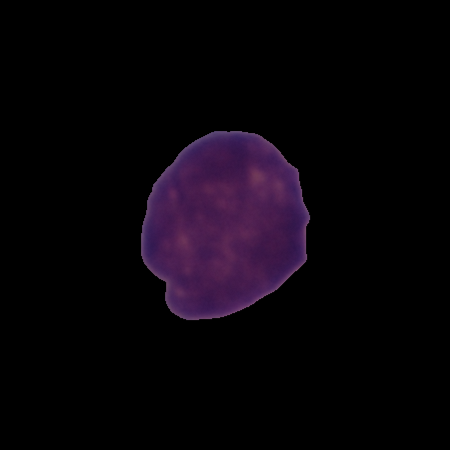
Label: healthy